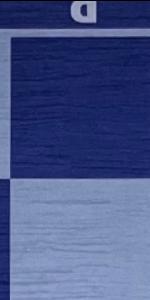
Label: Empty